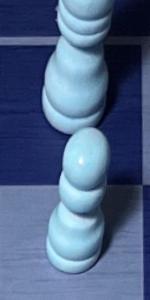
Label: Pawn_White